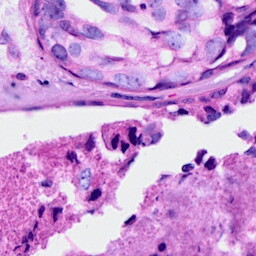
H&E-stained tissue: Breast